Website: crate-barrel
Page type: customer-info-address
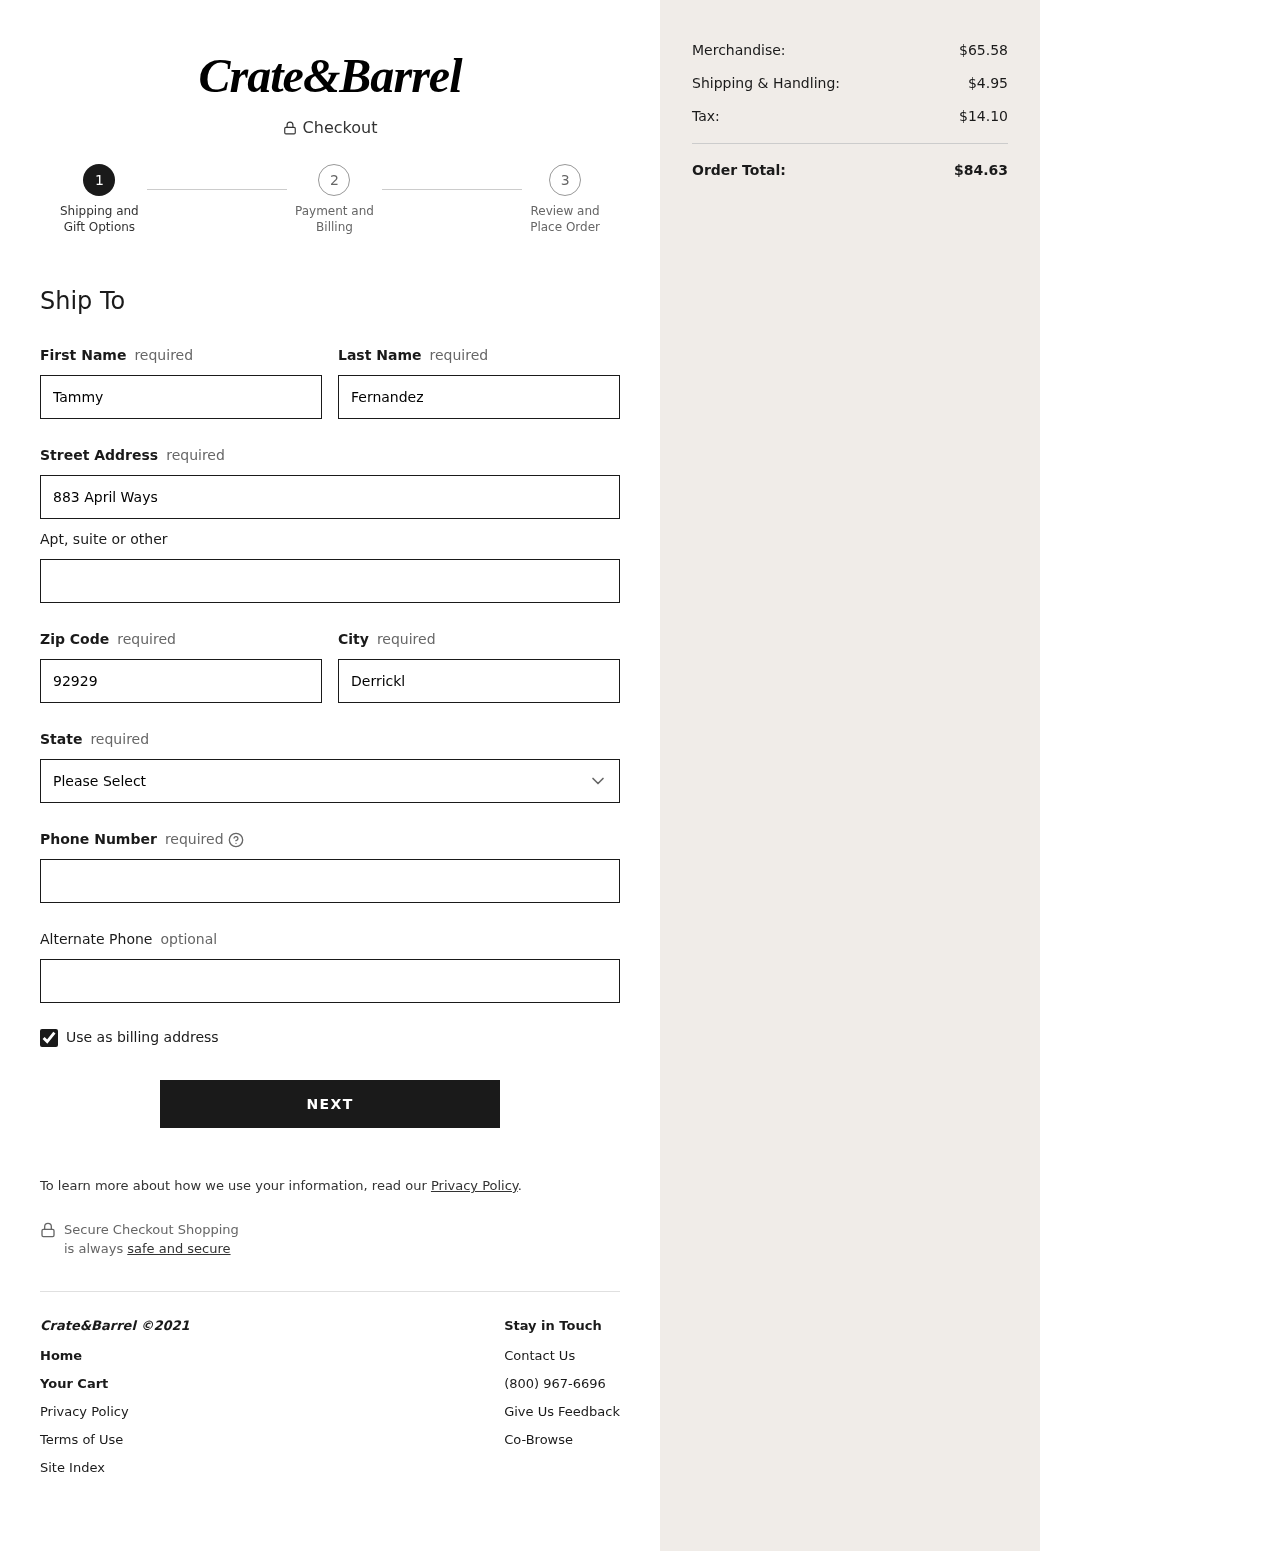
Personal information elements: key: PII_STATE
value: Ohio
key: PII_FIRSTNAME
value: Tammy
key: PII_LASTNAME
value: Fernandez
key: PII_STREET
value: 883 April Ways
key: PII_POSTCODE
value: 92929
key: PII_CITY
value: Derrickland
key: PII_PHONE
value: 5128456597
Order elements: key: ORDER_SUBTOTAL
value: $65.58
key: ORDER_SHIPPING_COST
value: $4.95
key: ORDER_TAX
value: $14.10
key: ORDER_TOTAL
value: $84.63